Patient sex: M
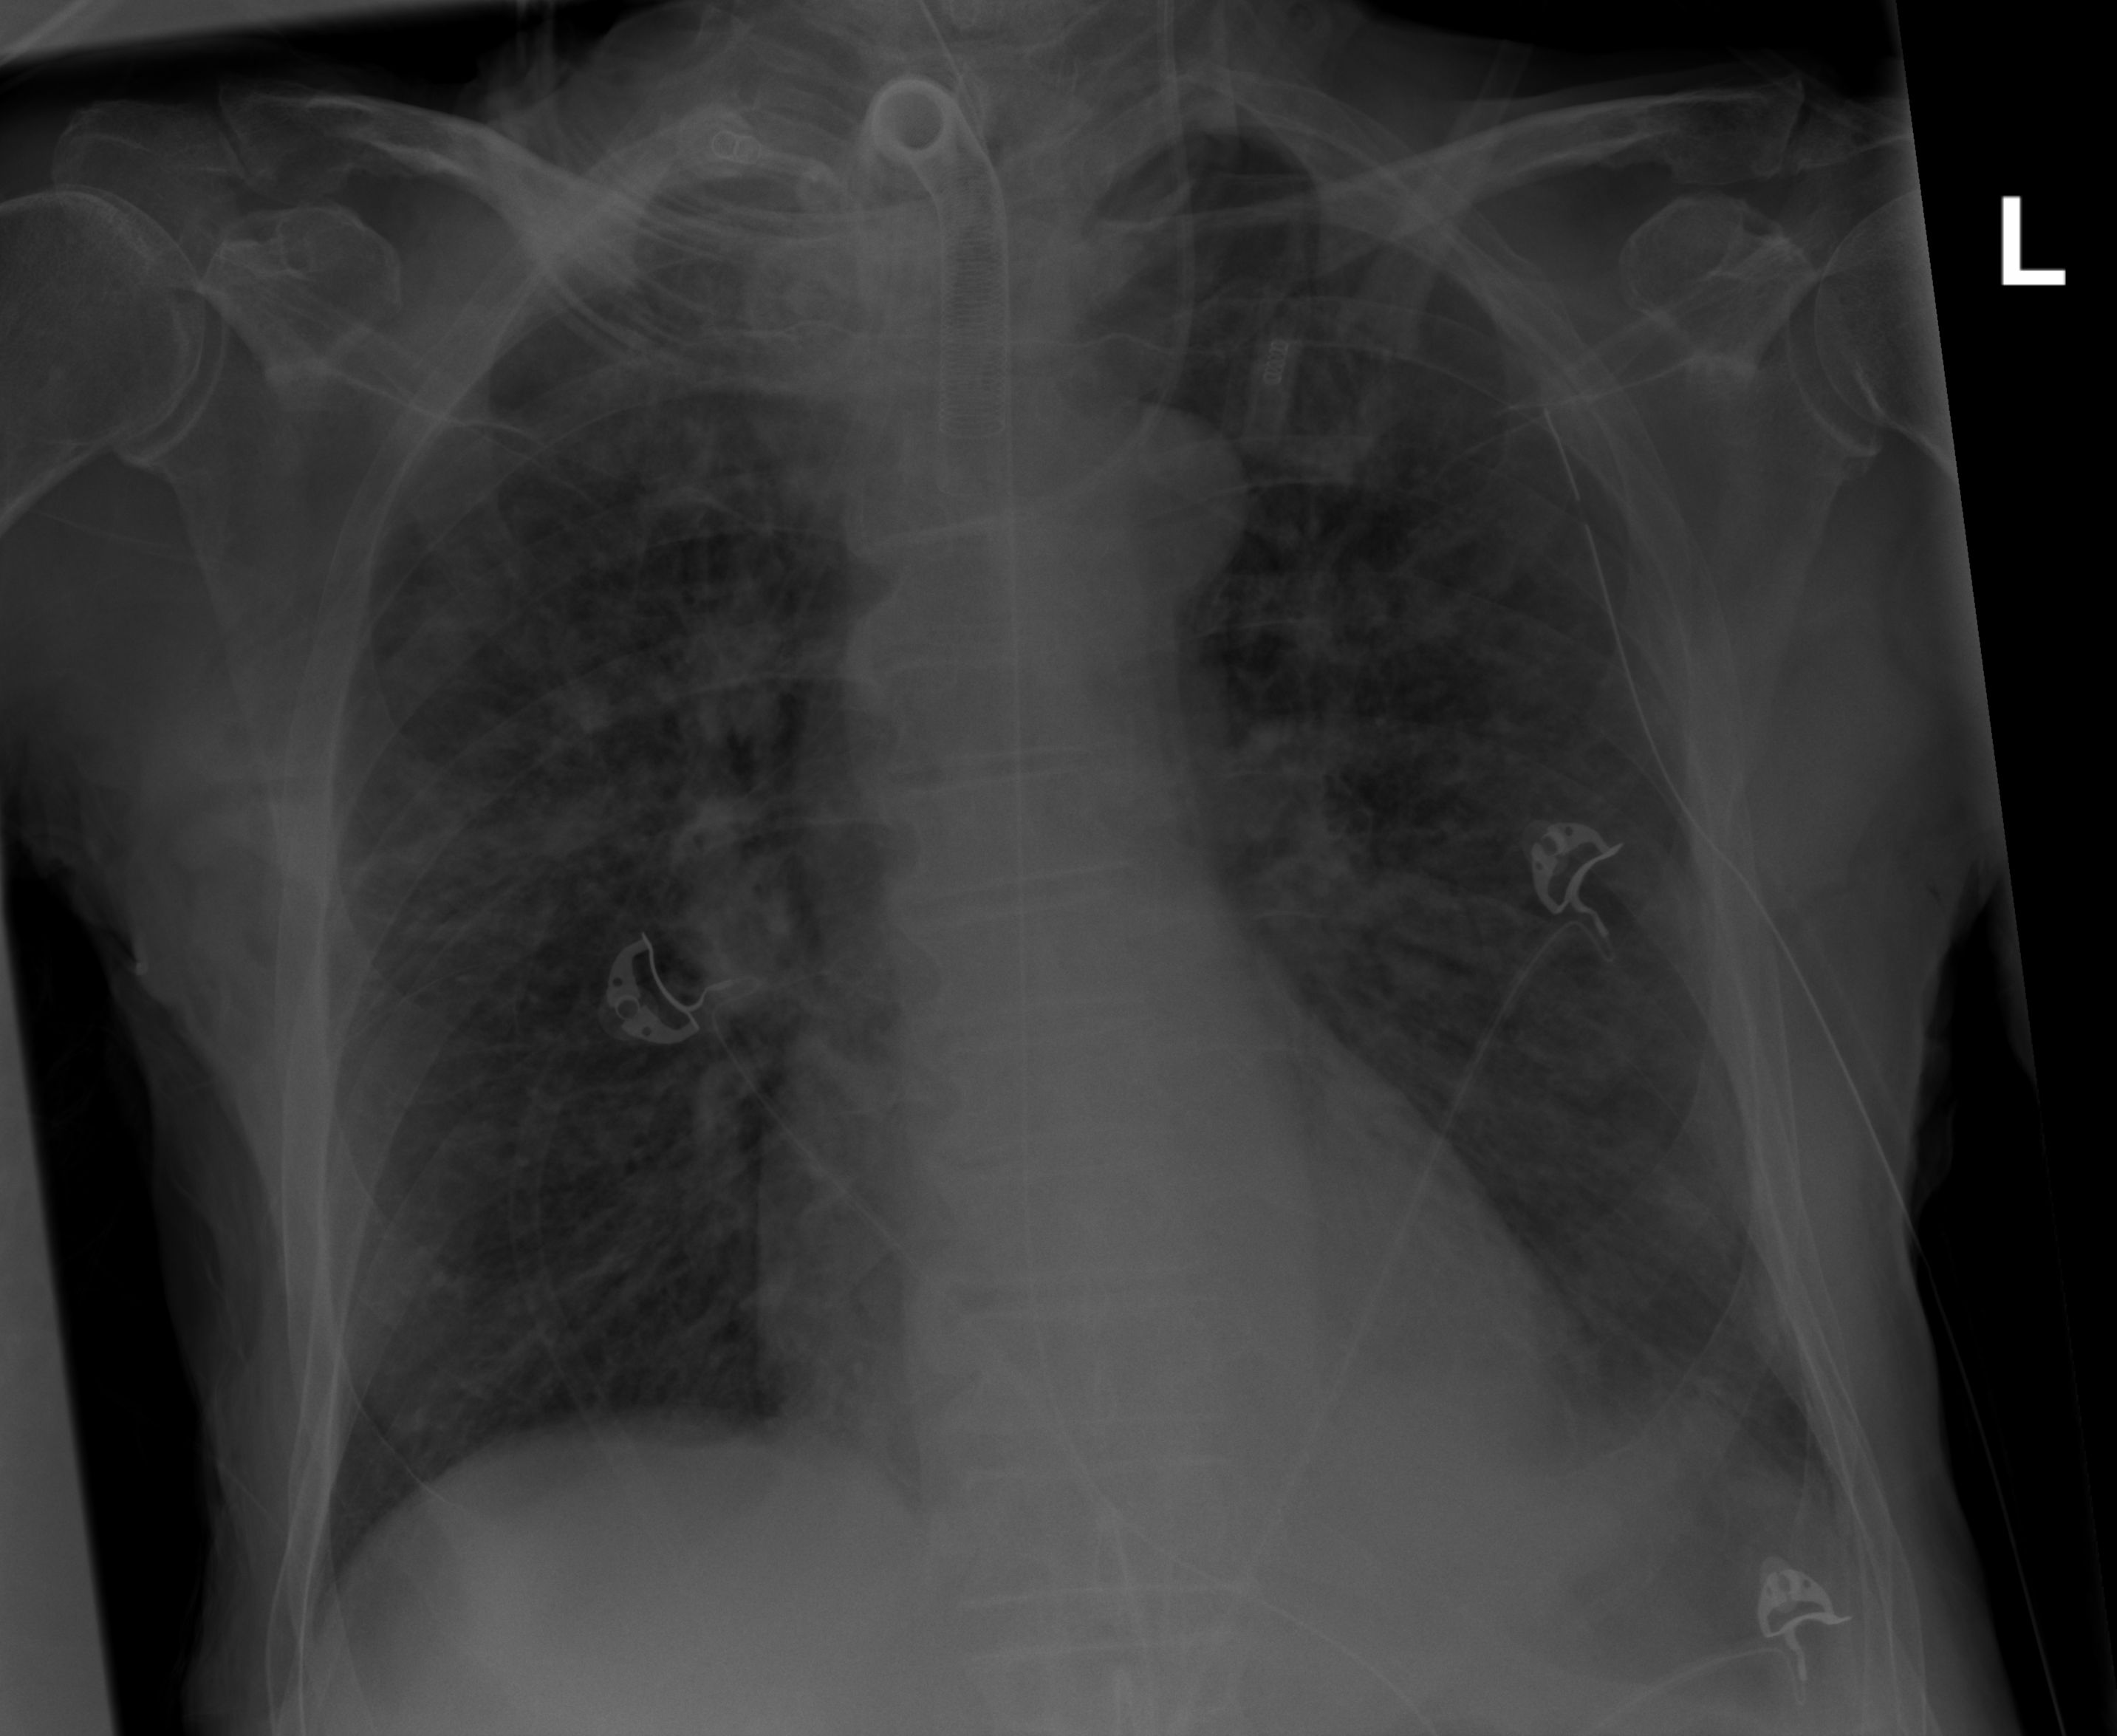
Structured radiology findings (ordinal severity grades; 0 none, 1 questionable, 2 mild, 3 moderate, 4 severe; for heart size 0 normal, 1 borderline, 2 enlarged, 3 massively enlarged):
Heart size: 0
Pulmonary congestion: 1
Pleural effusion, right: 0
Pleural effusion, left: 2
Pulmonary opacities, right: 3
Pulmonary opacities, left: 3
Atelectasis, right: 2
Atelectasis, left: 2